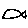
Label: fish